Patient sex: F
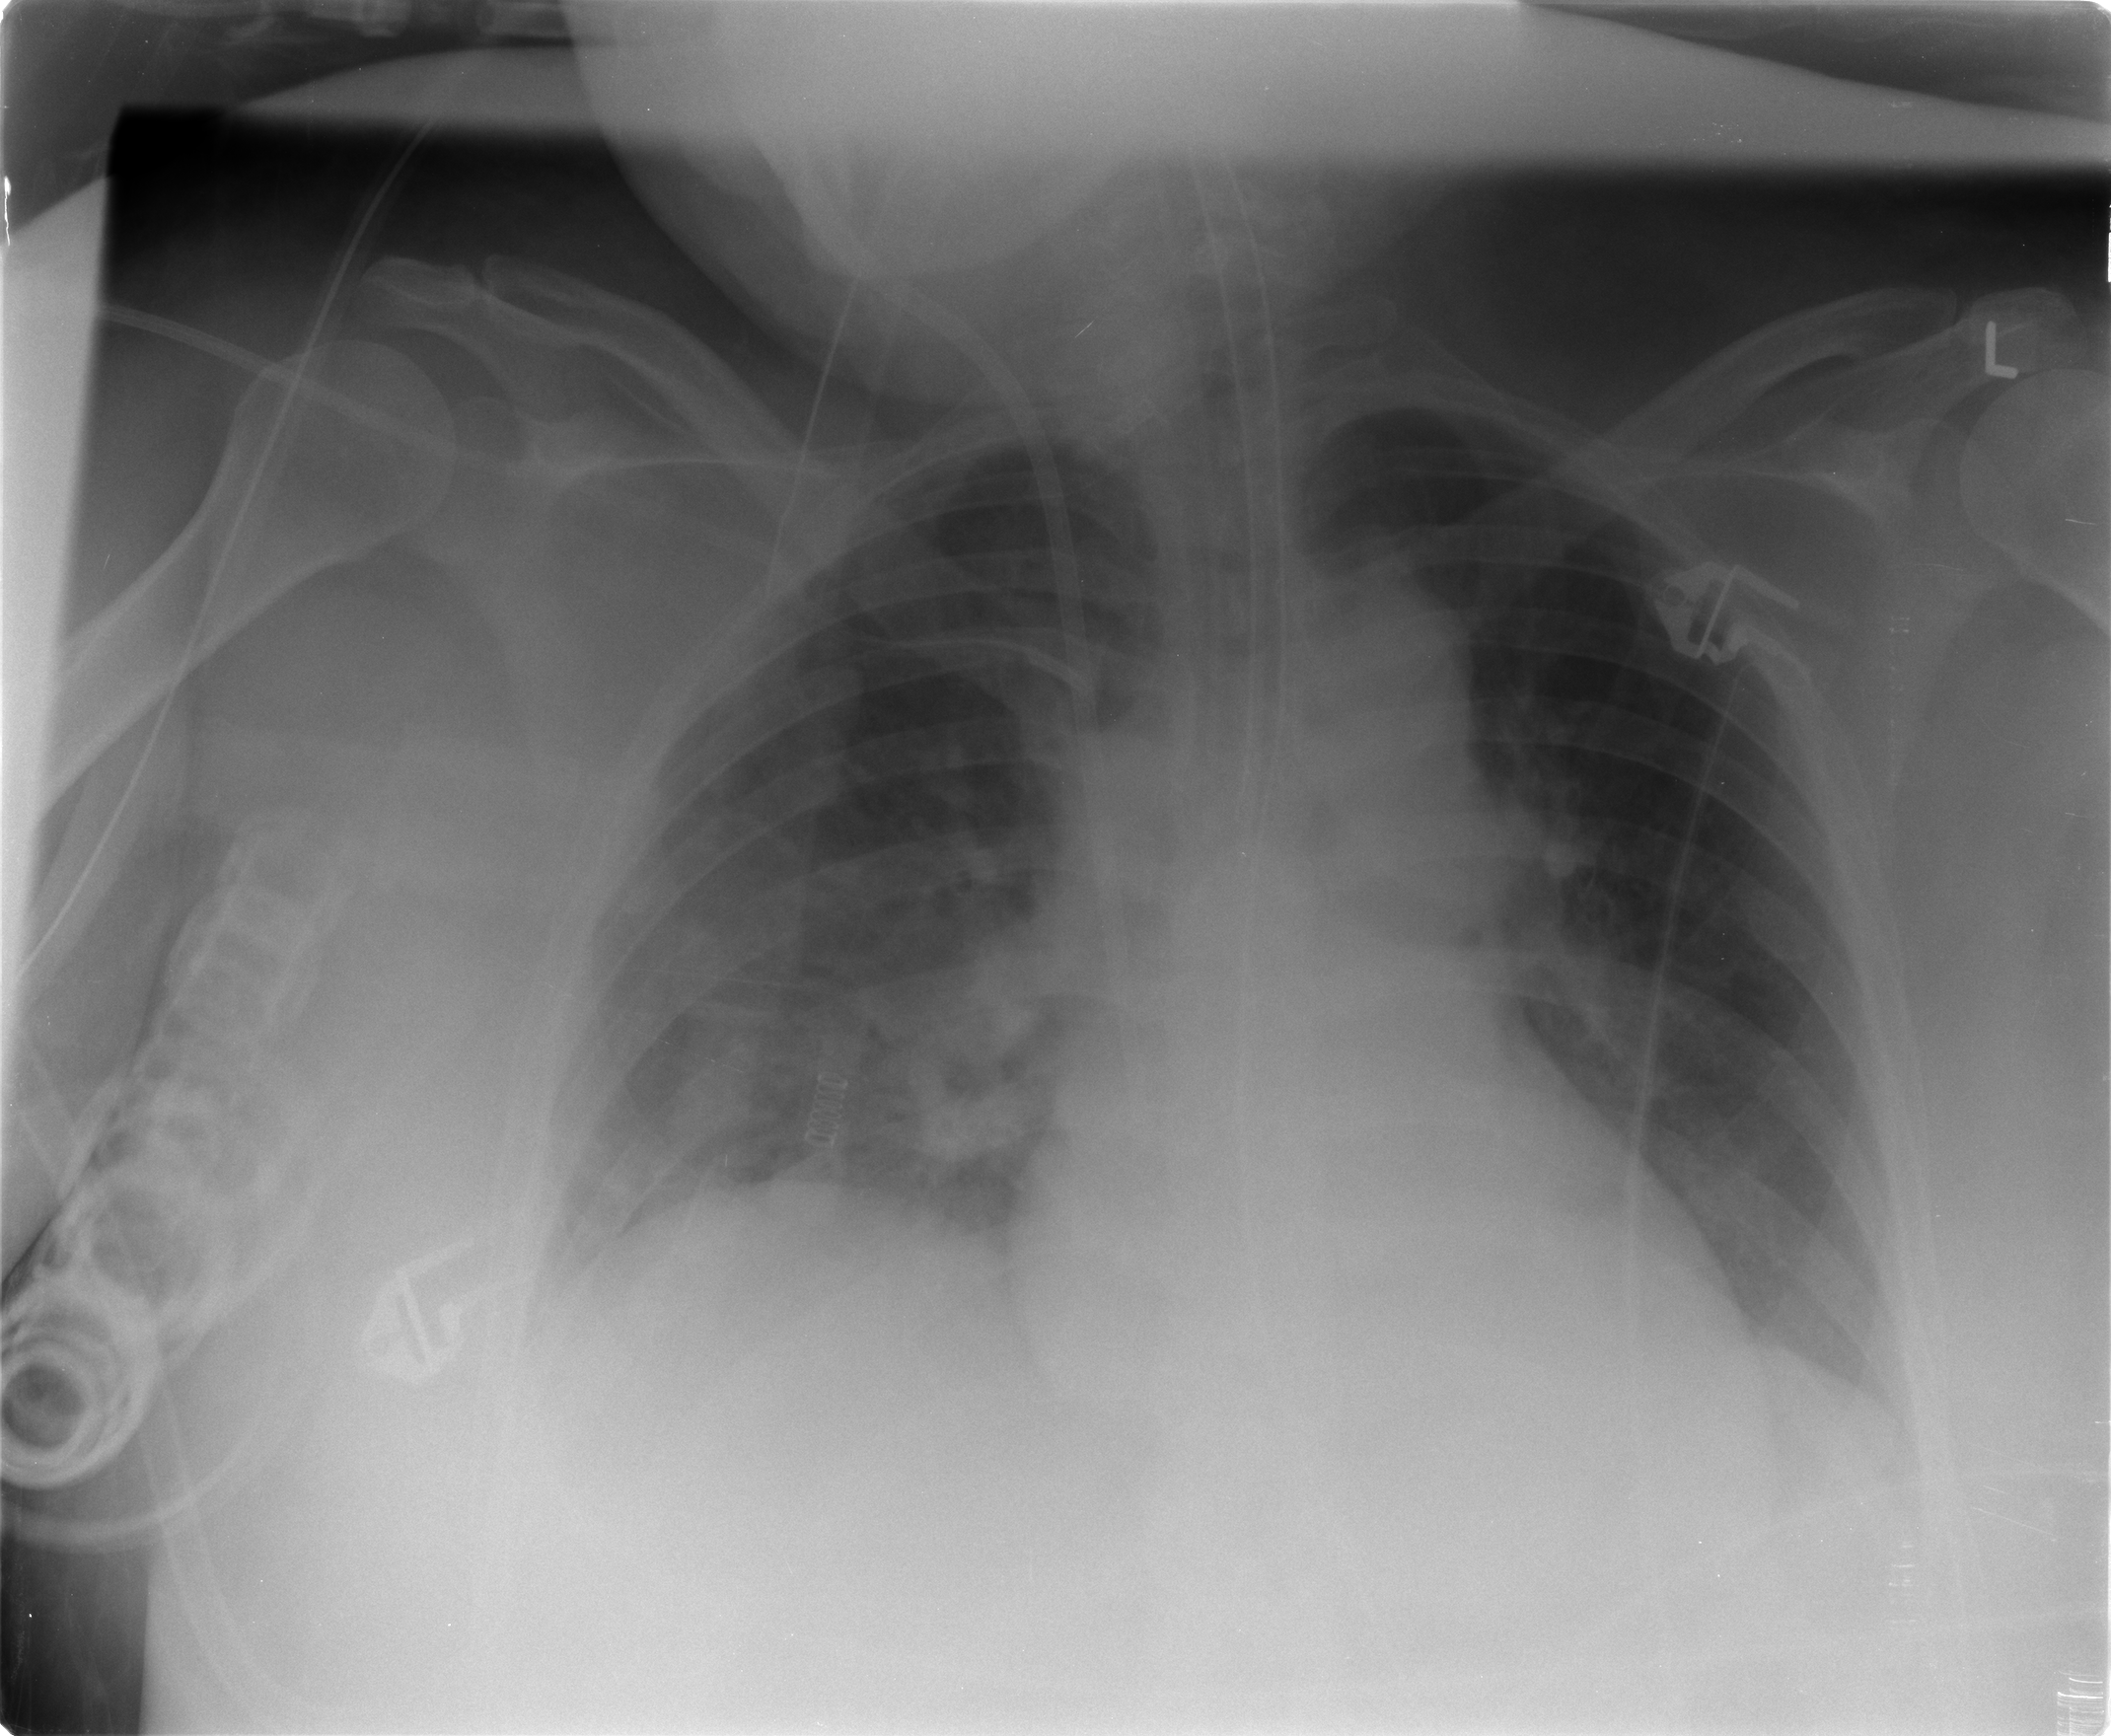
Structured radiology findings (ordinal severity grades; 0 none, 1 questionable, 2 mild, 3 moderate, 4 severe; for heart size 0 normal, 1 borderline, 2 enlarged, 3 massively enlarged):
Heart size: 0
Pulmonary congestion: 1
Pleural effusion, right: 2
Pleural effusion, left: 1
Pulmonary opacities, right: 0
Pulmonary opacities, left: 0
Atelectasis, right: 2
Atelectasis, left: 2